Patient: sex F, age 54
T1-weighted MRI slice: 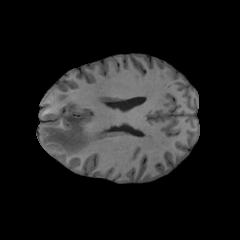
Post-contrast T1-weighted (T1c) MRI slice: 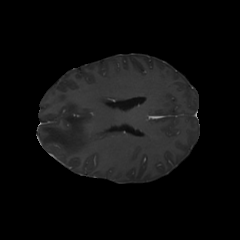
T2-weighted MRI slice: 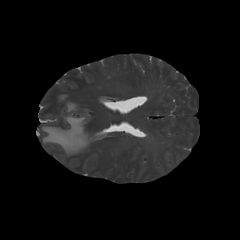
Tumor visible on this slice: yes
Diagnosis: Glioblastoma, IDH-wildtype
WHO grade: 4